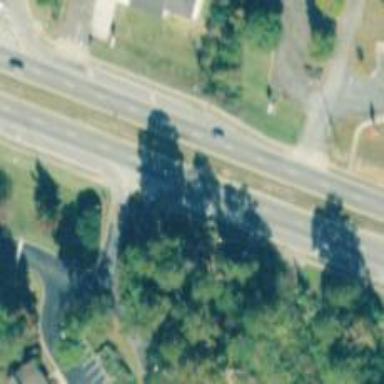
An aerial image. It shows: Secondary road with asphalt surface.